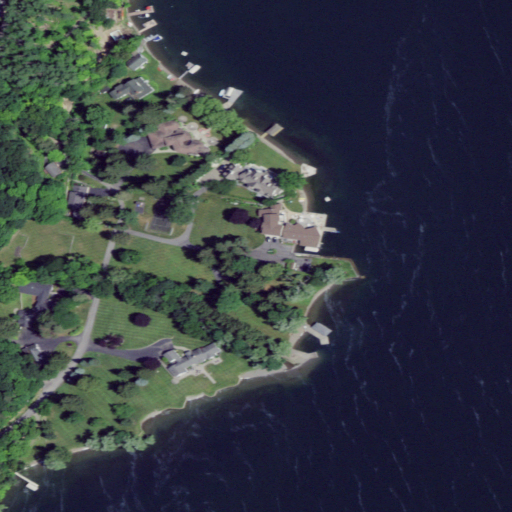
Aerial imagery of cape in New York named Cook Point containing open water, mixed forest, open development, low intensity development, grassland, deciduous forest, medium intensity development, pasture, woody wetlands, and herbaceous wetlands